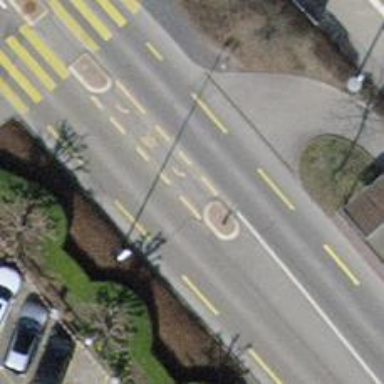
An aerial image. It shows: Primary highway with designated cycle lane.